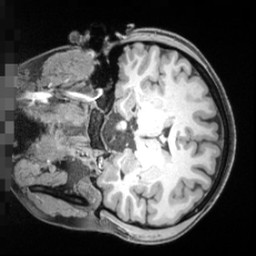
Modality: T1w
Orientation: coronal
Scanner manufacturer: siemens
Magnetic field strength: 3 T
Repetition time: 2.55 s